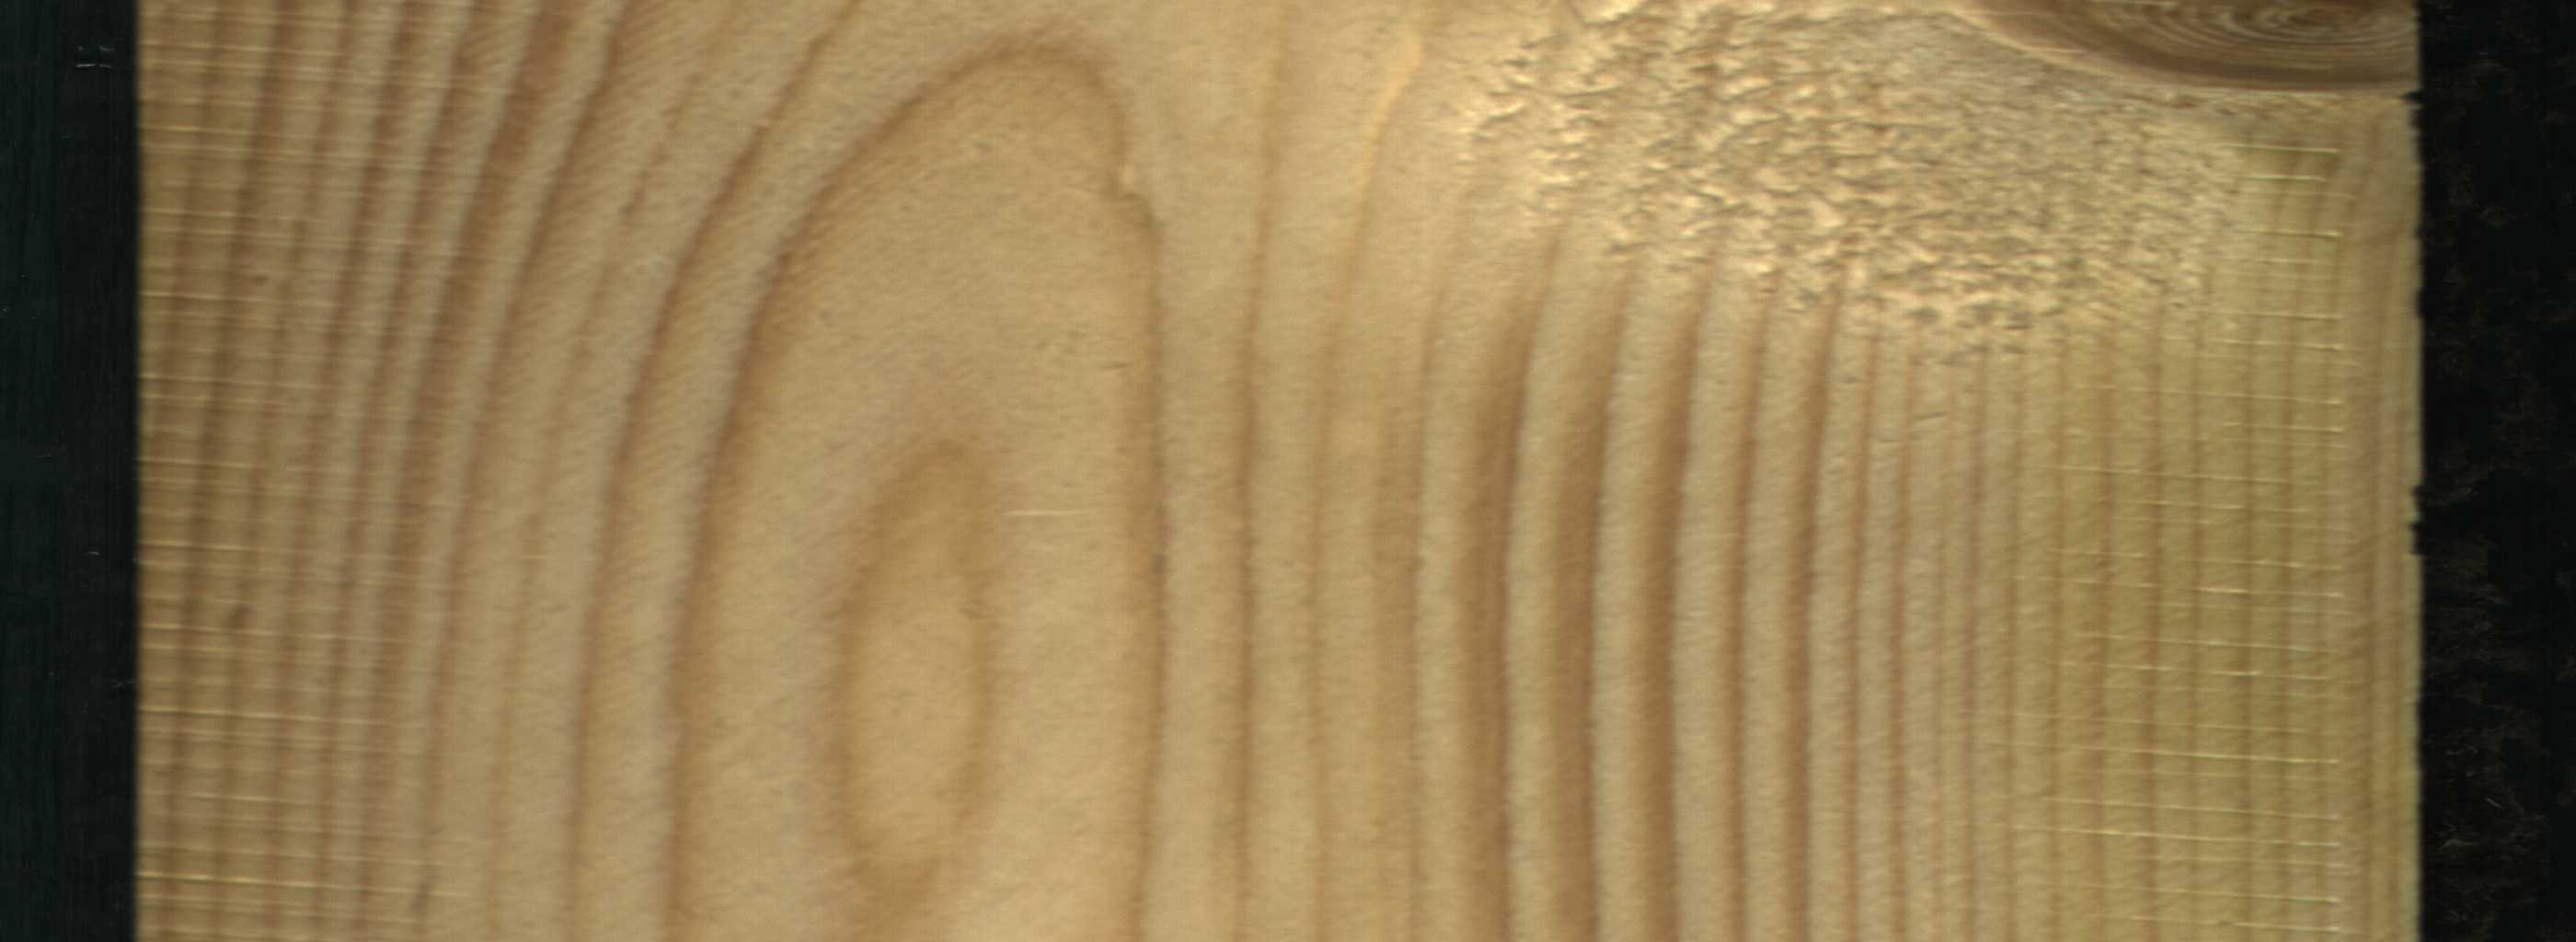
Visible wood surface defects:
Live_Knot